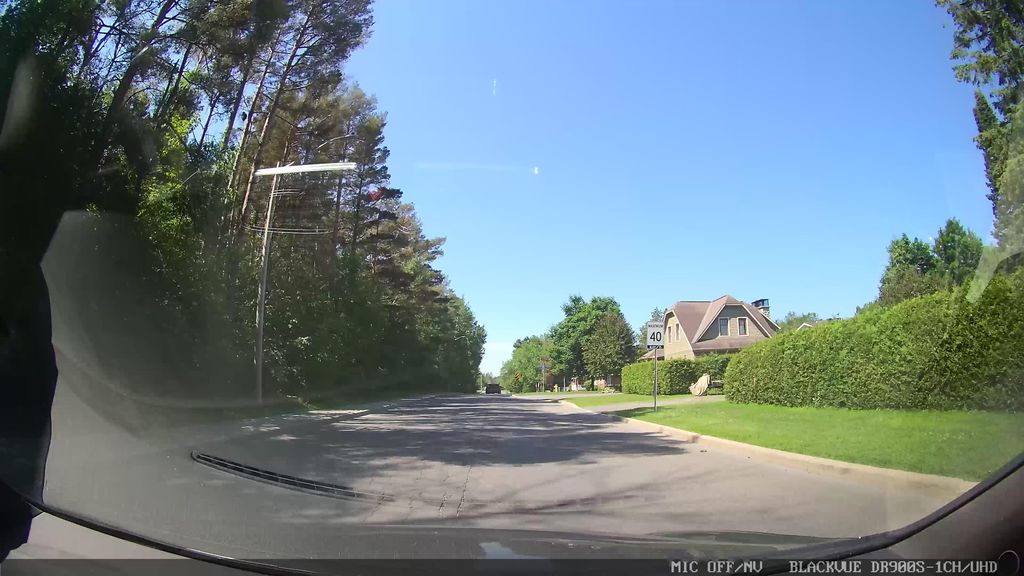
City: ottawa-gatineau